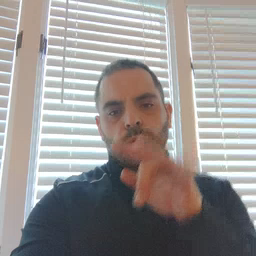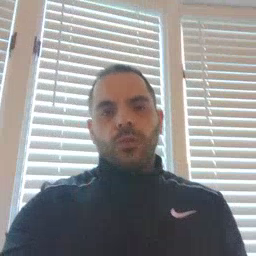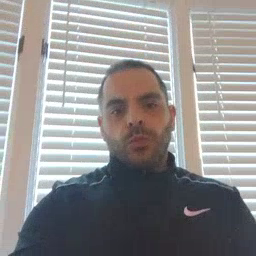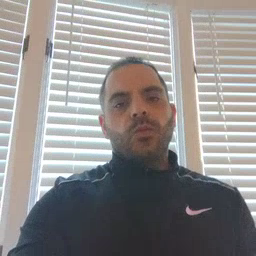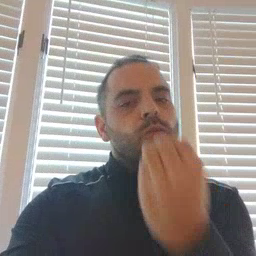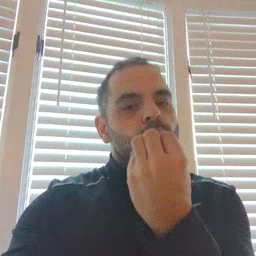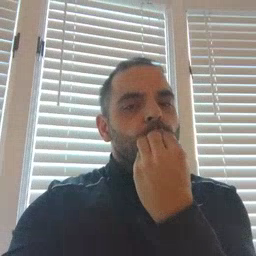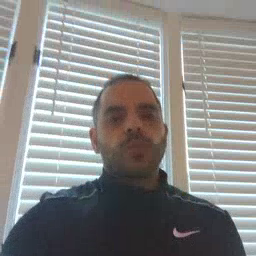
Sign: food